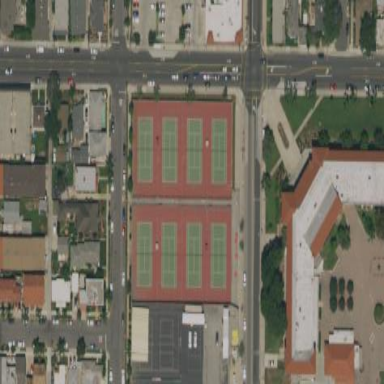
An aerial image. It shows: Tennis court on pitch designated for leisure land.